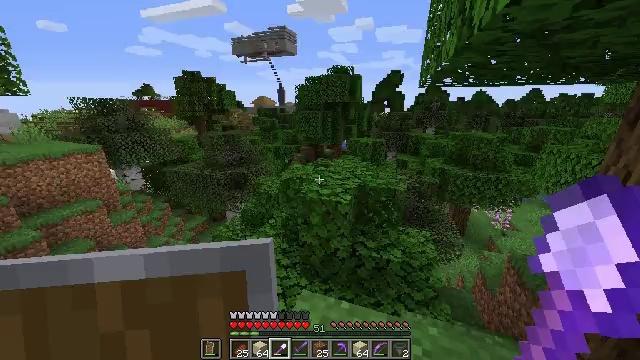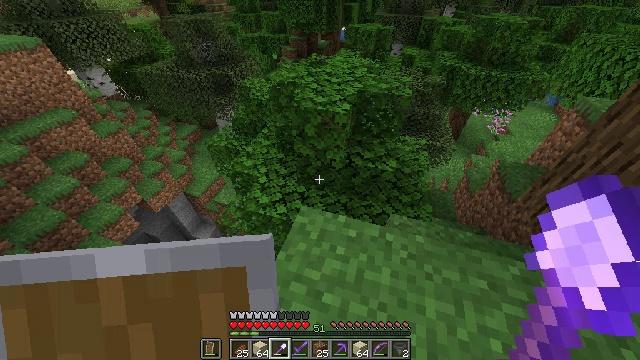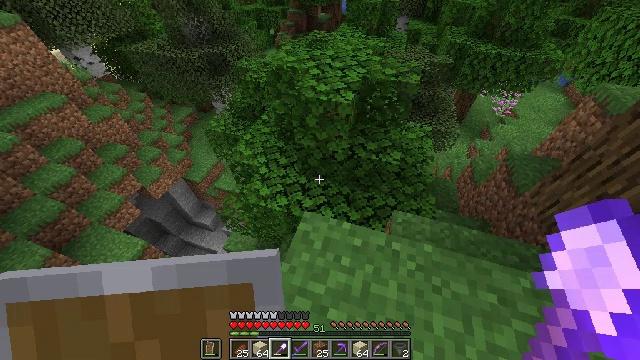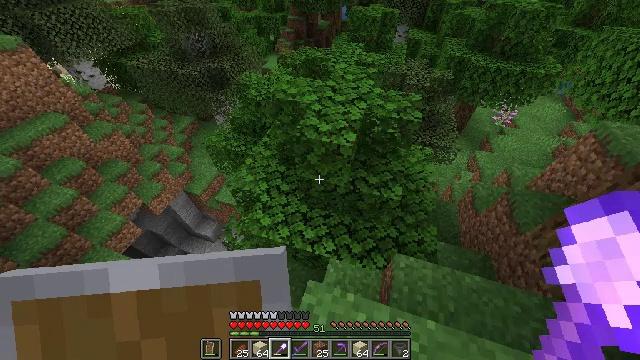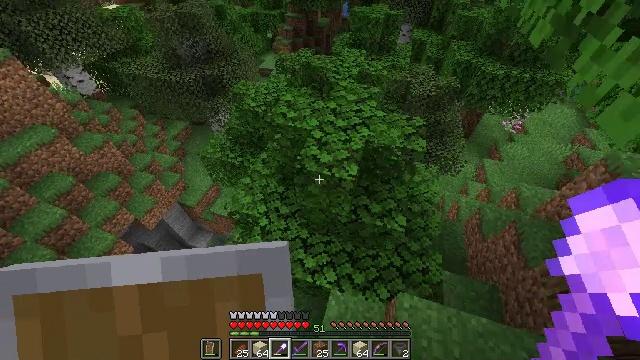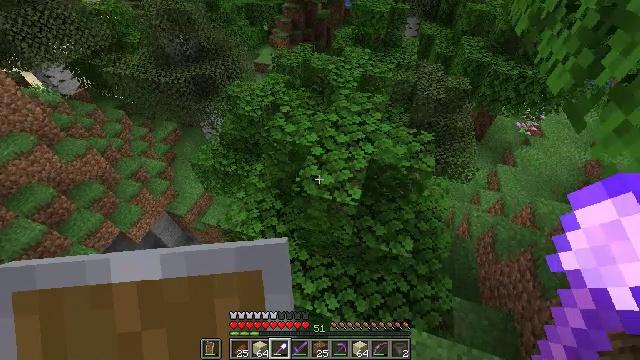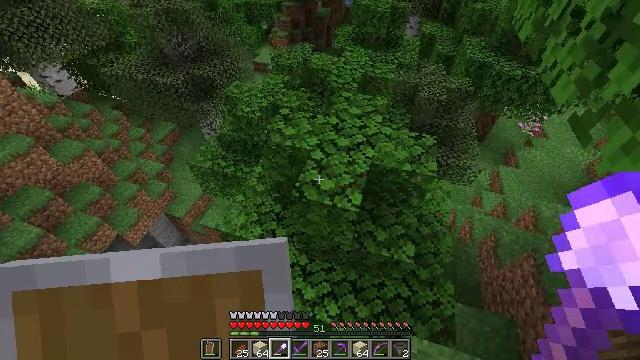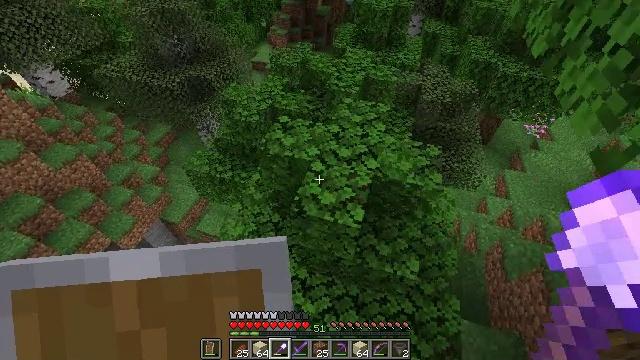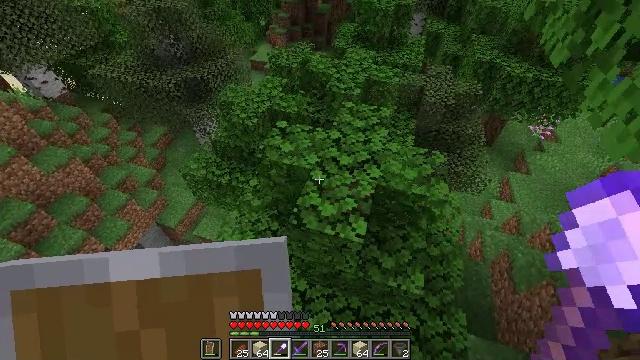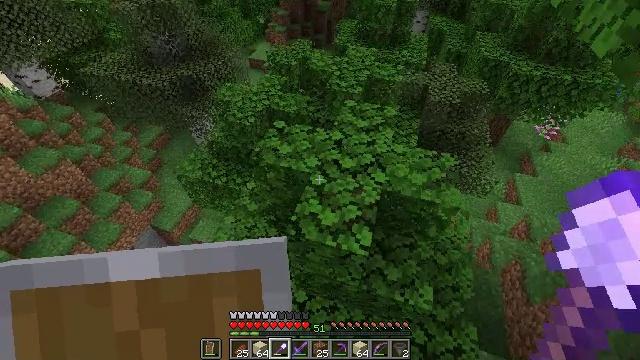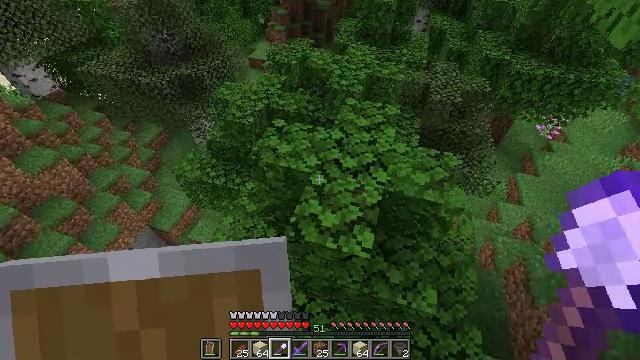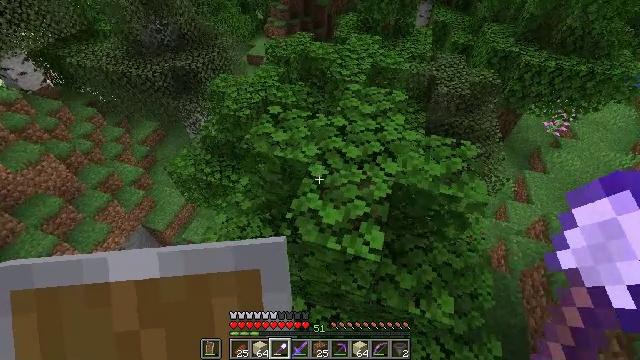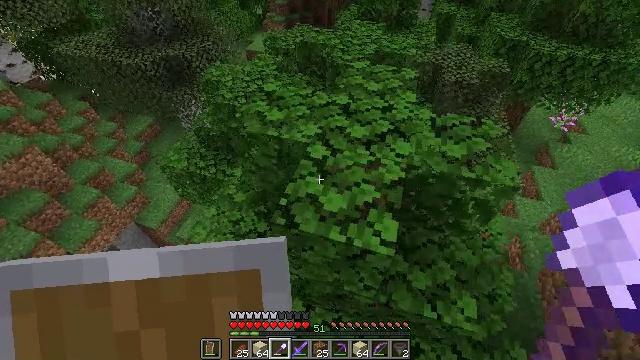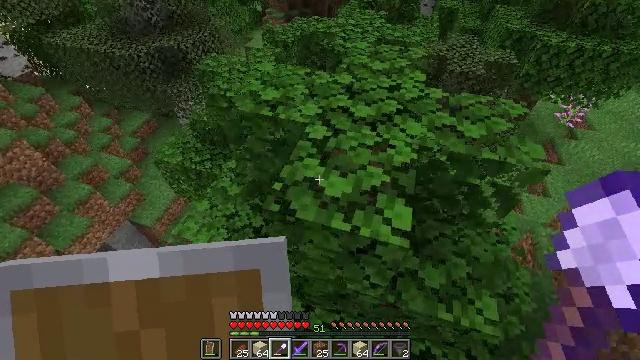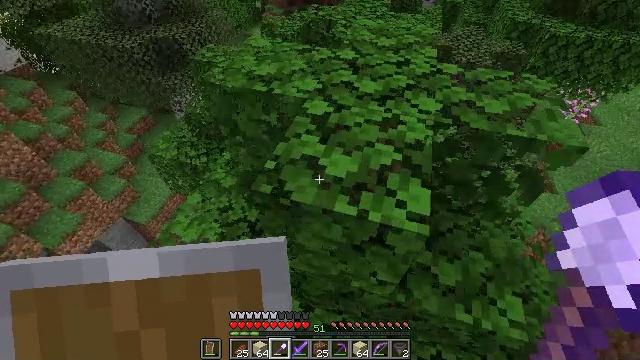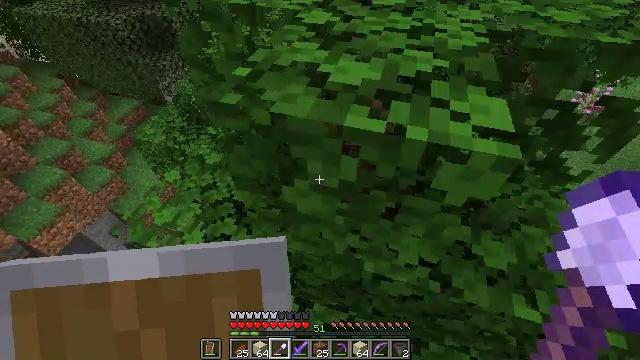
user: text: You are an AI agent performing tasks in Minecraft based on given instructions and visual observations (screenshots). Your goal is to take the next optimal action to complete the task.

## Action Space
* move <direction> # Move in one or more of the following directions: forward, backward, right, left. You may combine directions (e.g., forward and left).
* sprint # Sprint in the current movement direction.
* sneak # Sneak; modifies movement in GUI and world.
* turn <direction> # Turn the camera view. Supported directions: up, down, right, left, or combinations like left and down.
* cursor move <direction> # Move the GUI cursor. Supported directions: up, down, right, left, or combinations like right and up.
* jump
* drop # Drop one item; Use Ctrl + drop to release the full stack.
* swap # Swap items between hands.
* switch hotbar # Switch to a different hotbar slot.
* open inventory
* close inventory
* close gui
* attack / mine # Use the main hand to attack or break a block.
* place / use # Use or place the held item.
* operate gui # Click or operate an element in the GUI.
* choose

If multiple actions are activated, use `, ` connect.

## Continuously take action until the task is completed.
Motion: motion action
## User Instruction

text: Mine oak leaves.
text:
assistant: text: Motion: move forward
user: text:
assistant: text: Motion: move forward, turn down, jump
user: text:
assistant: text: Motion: no_op
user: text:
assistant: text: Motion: no_op
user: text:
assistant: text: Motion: no_op
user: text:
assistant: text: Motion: no_op
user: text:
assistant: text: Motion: no_op
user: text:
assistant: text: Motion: no_op
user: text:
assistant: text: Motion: no_op
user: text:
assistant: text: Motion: no_op
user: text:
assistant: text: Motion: no_op
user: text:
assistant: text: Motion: no_op
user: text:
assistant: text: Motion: move forward
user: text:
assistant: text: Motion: move forward, jump
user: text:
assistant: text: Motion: move forward, jump
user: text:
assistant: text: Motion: move forward, jump
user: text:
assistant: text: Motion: move forward, jump
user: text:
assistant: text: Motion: move forward, jump
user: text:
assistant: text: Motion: move forward
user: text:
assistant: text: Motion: move forward
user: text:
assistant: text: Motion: move forward
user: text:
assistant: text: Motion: move forward
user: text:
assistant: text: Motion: move forward
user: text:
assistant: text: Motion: move forward
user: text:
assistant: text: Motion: move forward
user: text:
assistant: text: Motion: move forward
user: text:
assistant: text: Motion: move forward and move left
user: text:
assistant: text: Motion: move forward and move left
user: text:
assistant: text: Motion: move forward and move left
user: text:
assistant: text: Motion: move forward and move left